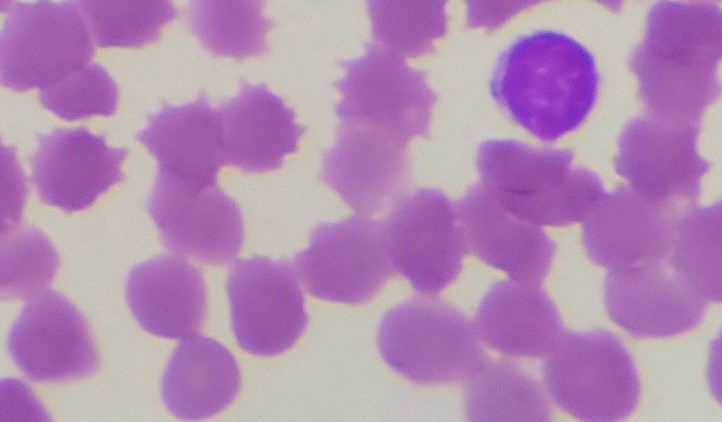
White blood cell type: Lymphocyte